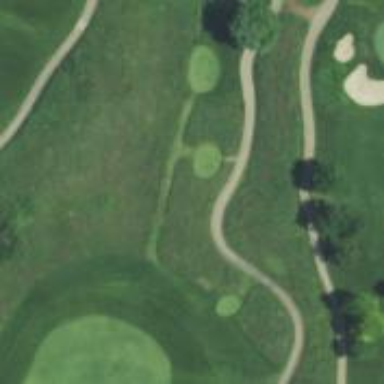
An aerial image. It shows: Path for both roads and golfers.